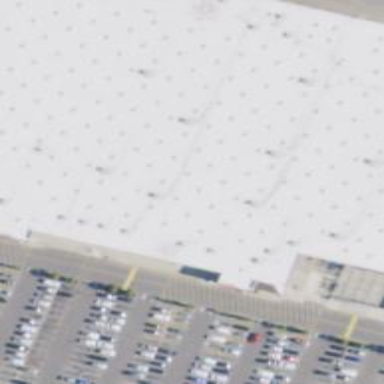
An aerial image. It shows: Retail building housing supermarket.